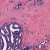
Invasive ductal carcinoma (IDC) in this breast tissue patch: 0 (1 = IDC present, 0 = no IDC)